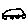
Label: car